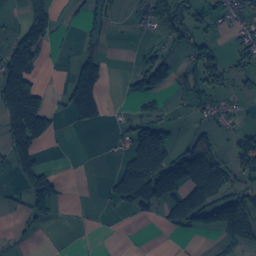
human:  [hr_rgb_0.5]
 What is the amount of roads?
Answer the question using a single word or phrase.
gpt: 193

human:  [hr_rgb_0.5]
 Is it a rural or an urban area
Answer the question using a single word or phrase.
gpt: rural

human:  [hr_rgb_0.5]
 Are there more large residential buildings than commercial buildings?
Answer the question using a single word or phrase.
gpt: no

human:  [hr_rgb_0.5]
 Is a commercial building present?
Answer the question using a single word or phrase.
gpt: yes

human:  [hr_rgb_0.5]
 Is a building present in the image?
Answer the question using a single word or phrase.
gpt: yes

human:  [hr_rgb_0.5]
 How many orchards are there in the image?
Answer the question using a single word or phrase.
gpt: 19

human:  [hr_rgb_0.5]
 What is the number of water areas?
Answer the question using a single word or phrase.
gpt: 14

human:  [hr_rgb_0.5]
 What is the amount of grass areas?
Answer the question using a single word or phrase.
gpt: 80

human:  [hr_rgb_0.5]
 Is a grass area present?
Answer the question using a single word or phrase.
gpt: yes

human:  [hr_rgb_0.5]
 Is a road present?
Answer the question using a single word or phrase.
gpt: yes

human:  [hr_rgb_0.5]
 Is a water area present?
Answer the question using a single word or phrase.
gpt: yes

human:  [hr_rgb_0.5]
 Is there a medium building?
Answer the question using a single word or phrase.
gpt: yes

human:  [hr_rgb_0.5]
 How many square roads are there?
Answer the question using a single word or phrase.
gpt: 0

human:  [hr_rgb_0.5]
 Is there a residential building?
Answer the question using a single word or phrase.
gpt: yes

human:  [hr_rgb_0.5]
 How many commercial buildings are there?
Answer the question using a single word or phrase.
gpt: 1

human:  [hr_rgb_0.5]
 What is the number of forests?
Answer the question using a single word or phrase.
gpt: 88

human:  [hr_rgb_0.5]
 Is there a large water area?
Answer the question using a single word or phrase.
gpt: yes

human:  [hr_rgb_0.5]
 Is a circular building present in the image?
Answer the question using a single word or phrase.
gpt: no

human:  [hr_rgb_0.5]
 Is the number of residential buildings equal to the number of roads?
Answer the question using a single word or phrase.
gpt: no

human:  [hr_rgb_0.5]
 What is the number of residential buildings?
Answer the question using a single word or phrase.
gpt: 331

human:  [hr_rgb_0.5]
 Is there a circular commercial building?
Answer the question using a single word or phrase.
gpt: no

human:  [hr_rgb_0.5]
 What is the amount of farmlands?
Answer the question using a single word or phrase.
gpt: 36

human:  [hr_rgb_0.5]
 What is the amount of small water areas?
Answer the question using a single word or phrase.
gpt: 12

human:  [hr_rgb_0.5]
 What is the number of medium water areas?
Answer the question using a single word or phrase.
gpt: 1

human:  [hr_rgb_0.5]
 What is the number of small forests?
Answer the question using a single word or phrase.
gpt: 31

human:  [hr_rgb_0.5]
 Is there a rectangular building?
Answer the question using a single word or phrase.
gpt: yes

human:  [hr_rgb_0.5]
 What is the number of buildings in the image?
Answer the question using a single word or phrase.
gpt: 334

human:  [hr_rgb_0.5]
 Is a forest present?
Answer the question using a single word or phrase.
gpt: yes

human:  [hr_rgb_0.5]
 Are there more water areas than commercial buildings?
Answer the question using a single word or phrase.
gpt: yes

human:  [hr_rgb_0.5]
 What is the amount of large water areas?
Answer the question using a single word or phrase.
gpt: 1

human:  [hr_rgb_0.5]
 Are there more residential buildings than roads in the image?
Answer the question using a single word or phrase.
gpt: yes

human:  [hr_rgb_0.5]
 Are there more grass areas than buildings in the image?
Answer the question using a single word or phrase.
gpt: no

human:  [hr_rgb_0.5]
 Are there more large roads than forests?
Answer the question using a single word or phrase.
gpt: no

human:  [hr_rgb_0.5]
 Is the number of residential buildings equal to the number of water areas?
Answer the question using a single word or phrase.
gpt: no

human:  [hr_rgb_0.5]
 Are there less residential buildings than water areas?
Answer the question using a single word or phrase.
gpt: no

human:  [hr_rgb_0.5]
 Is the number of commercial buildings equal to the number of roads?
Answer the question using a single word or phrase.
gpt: no

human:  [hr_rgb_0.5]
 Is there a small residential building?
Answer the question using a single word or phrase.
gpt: yes

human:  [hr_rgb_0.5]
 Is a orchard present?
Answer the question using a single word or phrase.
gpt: yes

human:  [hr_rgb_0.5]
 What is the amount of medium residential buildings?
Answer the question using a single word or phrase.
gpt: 1

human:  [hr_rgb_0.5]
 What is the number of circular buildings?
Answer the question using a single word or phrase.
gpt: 0

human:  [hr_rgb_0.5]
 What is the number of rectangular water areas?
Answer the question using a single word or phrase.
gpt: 4

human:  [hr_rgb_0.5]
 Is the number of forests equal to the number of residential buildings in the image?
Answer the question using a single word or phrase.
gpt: no

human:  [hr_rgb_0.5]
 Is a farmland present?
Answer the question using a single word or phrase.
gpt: yes

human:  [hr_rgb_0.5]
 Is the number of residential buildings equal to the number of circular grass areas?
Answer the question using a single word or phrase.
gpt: no

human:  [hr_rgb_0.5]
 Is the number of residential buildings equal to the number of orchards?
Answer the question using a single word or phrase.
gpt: no

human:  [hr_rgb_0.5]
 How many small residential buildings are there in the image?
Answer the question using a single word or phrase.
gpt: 330

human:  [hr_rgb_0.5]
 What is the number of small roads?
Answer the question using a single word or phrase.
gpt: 193

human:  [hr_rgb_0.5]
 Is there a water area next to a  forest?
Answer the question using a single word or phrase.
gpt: yes

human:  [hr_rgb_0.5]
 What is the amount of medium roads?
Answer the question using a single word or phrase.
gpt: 0

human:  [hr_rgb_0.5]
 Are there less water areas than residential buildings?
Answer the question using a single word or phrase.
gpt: yes

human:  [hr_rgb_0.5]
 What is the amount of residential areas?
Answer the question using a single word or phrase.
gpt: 9

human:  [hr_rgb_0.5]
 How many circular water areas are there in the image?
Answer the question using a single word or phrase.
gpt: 3

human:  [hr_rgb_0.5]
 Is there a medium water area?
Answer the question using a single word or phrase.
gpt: yes

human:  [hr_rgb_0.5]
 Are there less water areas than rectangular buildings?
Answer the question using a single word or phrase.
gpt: yes

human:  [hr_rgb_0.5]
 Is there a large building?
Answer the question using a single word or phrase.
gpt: no

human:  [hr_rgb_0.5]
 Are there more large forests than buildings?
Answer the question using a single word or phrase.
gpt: no

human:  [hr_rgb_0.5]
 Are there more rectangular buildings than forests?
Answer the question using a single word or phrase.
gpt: yes

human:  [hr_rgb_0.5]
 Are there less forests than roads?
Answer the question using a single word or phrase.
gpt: yes

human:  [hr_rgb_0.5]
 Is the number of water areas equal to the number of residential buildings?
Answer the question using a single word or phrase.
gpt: no

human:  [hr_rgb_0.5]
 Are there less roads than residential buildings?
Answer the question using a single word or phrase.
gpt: yes

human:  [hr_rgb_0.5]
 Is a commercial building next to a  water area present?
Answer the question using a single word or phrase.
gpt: yes

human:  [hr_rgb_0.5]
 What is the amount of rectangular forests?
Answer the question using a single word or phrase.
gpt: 14

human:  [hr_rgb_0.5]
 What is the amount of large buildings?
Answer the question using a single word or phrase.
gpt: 0

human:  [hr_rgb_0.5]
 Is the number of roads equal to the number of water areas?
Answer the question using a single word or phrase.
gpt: no